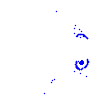
Particle: pion